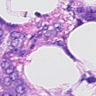
Metastatic tissue present: yes